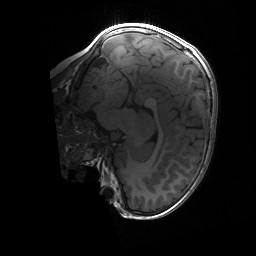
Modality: T1w
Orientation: sagittal
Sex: male
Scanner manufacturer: siemens
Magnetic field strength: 3 T
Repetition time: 1.9 s
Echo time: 0.00243 s